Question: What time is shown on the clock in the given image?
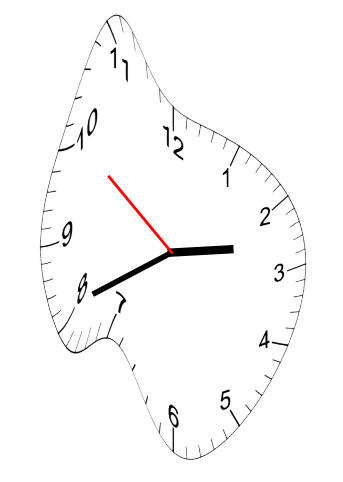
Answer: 02:40:51